Question: I am reading how to implement facebook into my iOS SDK from the facebook developer website: <URL>, but the setup is based on a view-based application. First of all I tried their example using a View-Based application as well and after implementing their code, I debug and ran the project in iOS Simulator and it's giving me an error saying:
On debug under
'''
- (BOOL)application:(UIApplication *)application didFinishLaunchingWithOptions:(NSDictionary *)launchOptions {
'''

So I have no clue what's going on here, so I hope someone can help me with this error: 1 thing I might point out, I don't know if creating the instance variable 'Facebook' in the header 'Facebook *facebook' should be the name of one of my UIVewController subclass, so I dont really know. In addition, should my facebook application run in a UIWebView in Interface Builder?
Also my project is based on a tab bar application. So on my 3rd Tab Bar item, I have like 3 buttons all opening a new view that each have a WebView, and one of my buttons are the facebook application that will open.
Please let me know if it's not clear, thanks again!
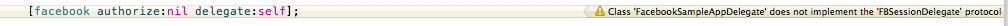
Answer: in header file
specify that '<FBSessionDelegate>'
before this you have to import the 'facebook.h'
and then implement the required method for 'fbsessiondelegate' protocol